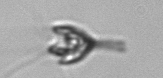
Label: Pyramimonas_longicauda